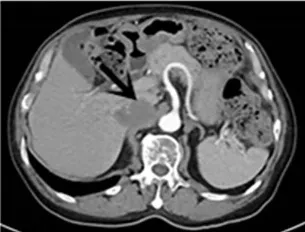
Black arrow] hepatic caudate and inferior vena cava metastases and inferior vena cava invasion.
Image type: radiology (ct)